Question: I'm new in C# and I need some help.

I just want to update row in Session table by code below.
'''
dbDataSet db = new dbDataSet();
SessionTableAdapter sessionTableAdapter = new SessionTableAdapter();
sessionTableAdapter.Fill(db.Session);
var session = db.Session.Where(s => s.idSession.Equals(new Guid("{0F0B0E1A-950E-4BCE-9C68-6D1387EDAC90}"))).SingleOrDefault();
session.endTime = DateTime.Now;
sessionTableAdapter.Update(db.Session);
'''
I got an error at "sessionTableAdapter.Update(db.Session)"
'''
An unhandled exception of type 'System.Data.OleDb.OleDbException' occurred in System.Data.dll
Additional information: The record cannot be deleted or changed because table 'PaidLog' includes related records.
'''
How to fix this error ?
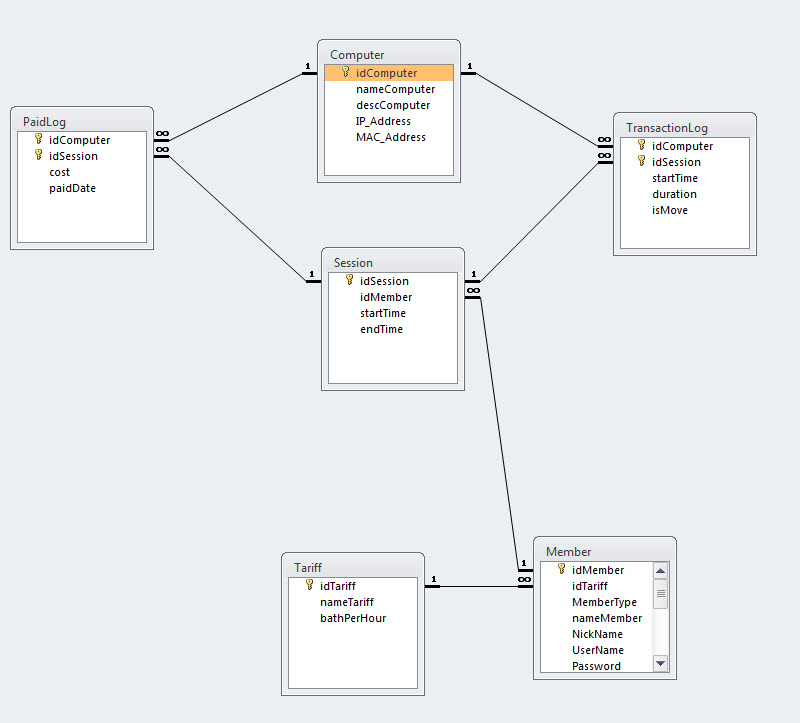
Answer: Solved !
At first that I just only tick Enforce Referential Integrity.
But I try to tick Cascade Update Related Fields and It's works !
I don't know why it work.
Anyone know the reason about this thing?
By the way, thanks to Maheep.